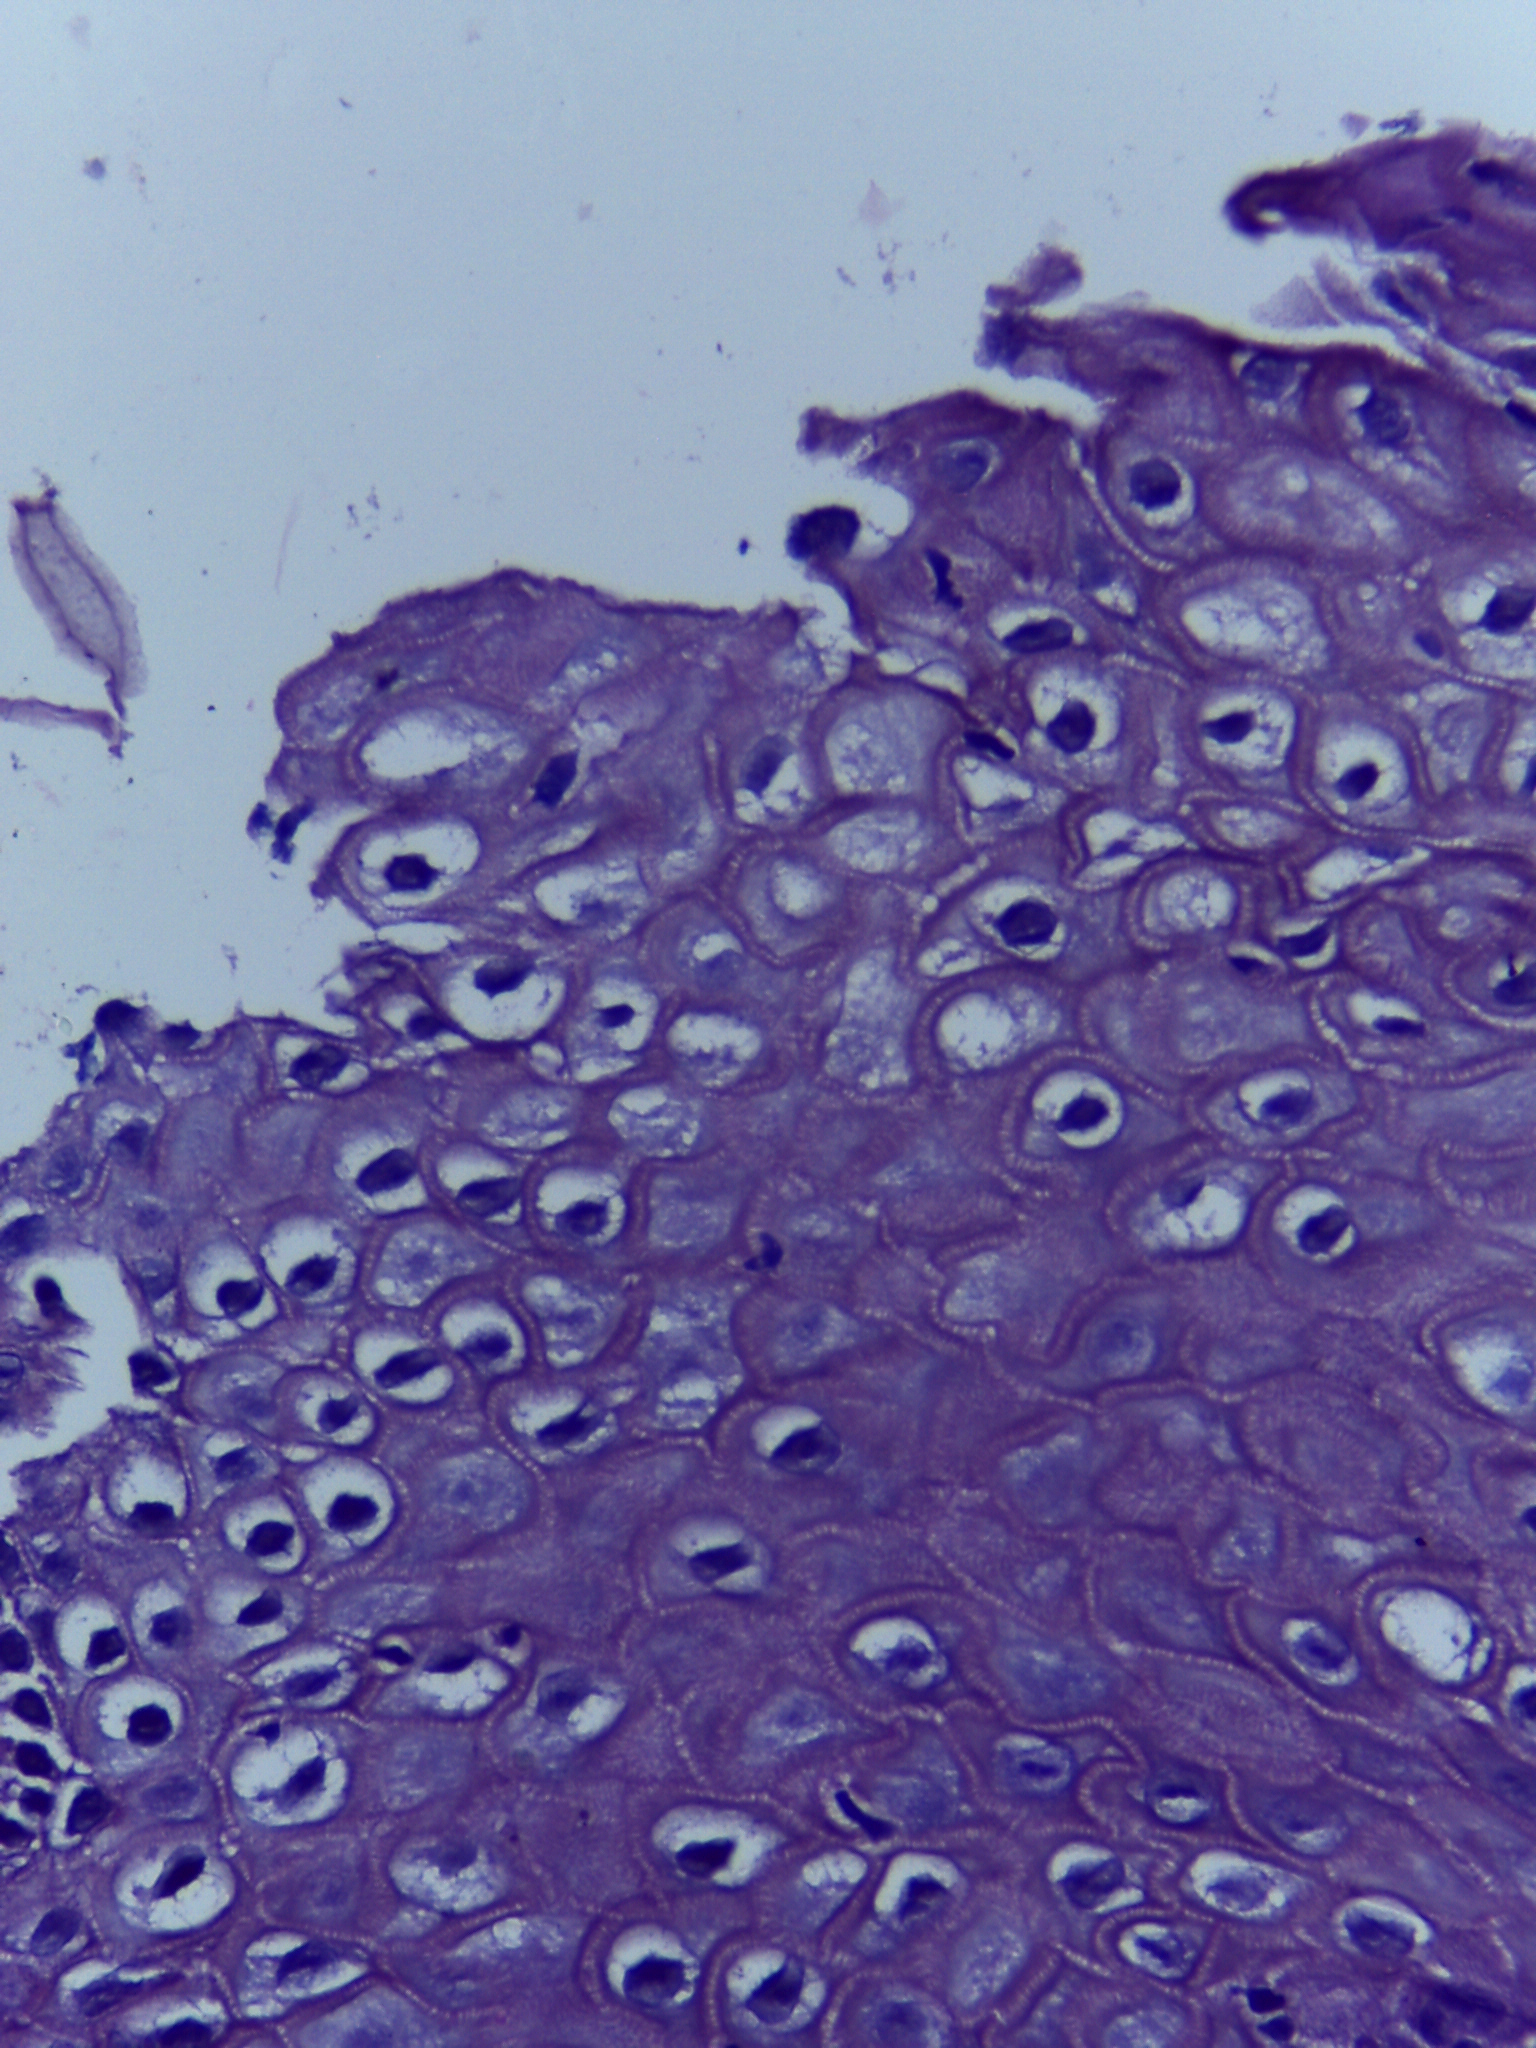
Diagnosis: OSCC